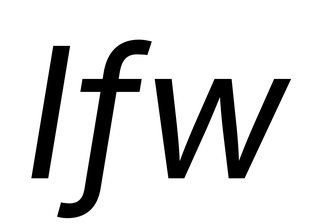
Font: Inter-Italic_Italic